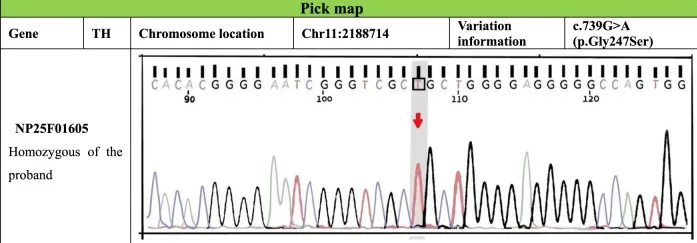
Electrophoretic map of TH gene mutation in patients.
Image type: pathology (immunostaining)